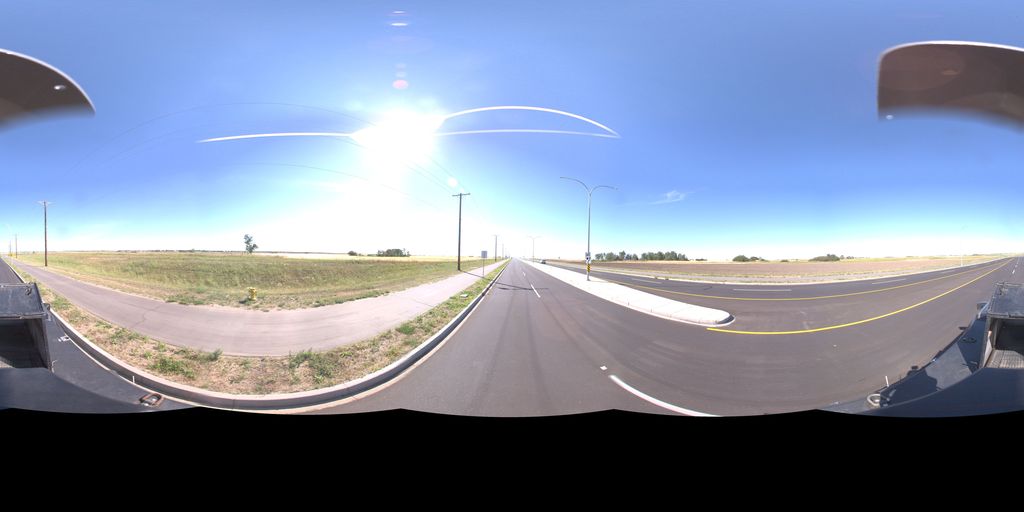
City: saskatoon